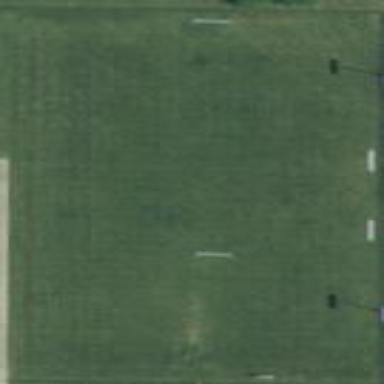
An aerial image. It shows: Soccer pitch with grass surface for leisure and sports.